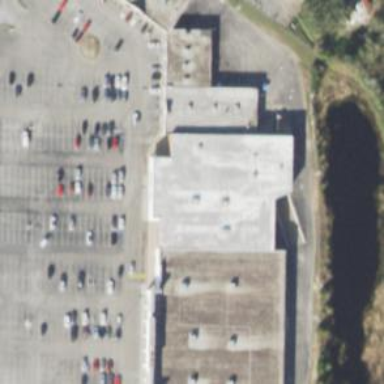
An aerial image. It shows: Department store building.